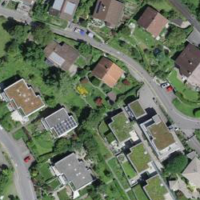
EUNIS habitat code: 54
Species observed at this site:
Primula veris
Lamium galeobdolon
Rubus saxatilis